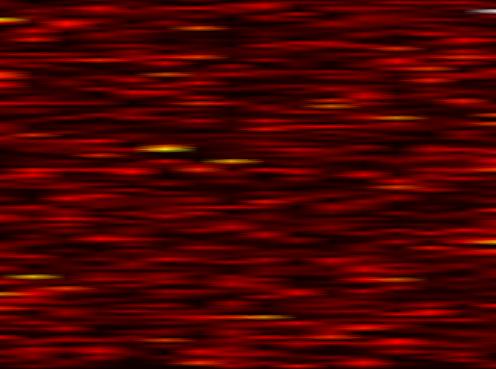
Label: OFDM